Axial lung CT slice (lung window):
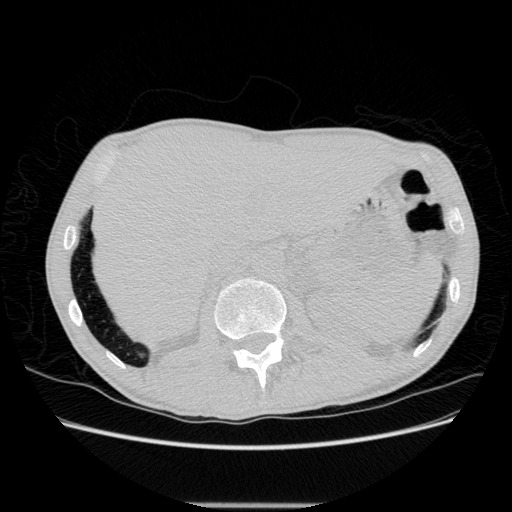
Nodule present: no